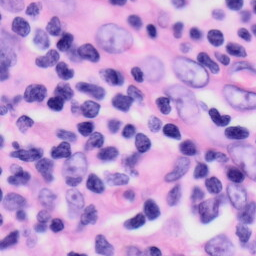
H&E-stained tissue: Skin